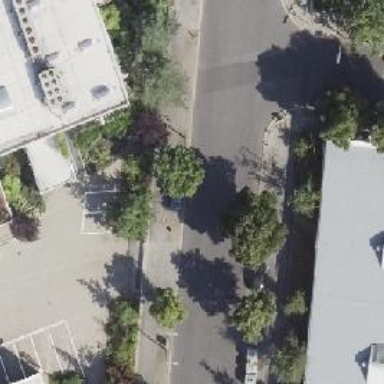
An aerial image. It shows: Deciduous broadleaved tree. There is parking obstacle nearby.